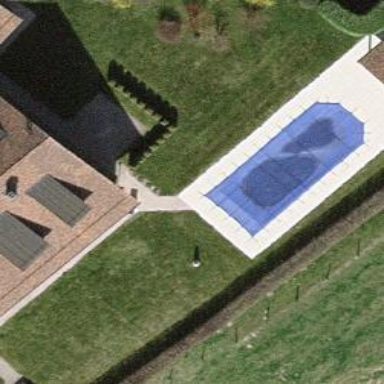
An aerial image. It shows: Swimming pool located in leisure land.